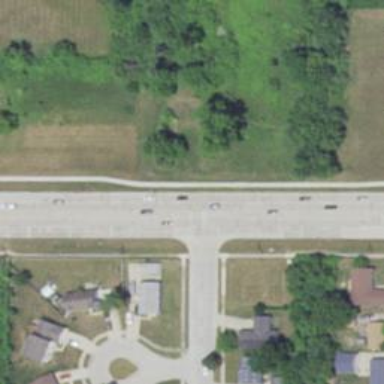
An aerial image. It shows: Secondary road.